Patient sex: F
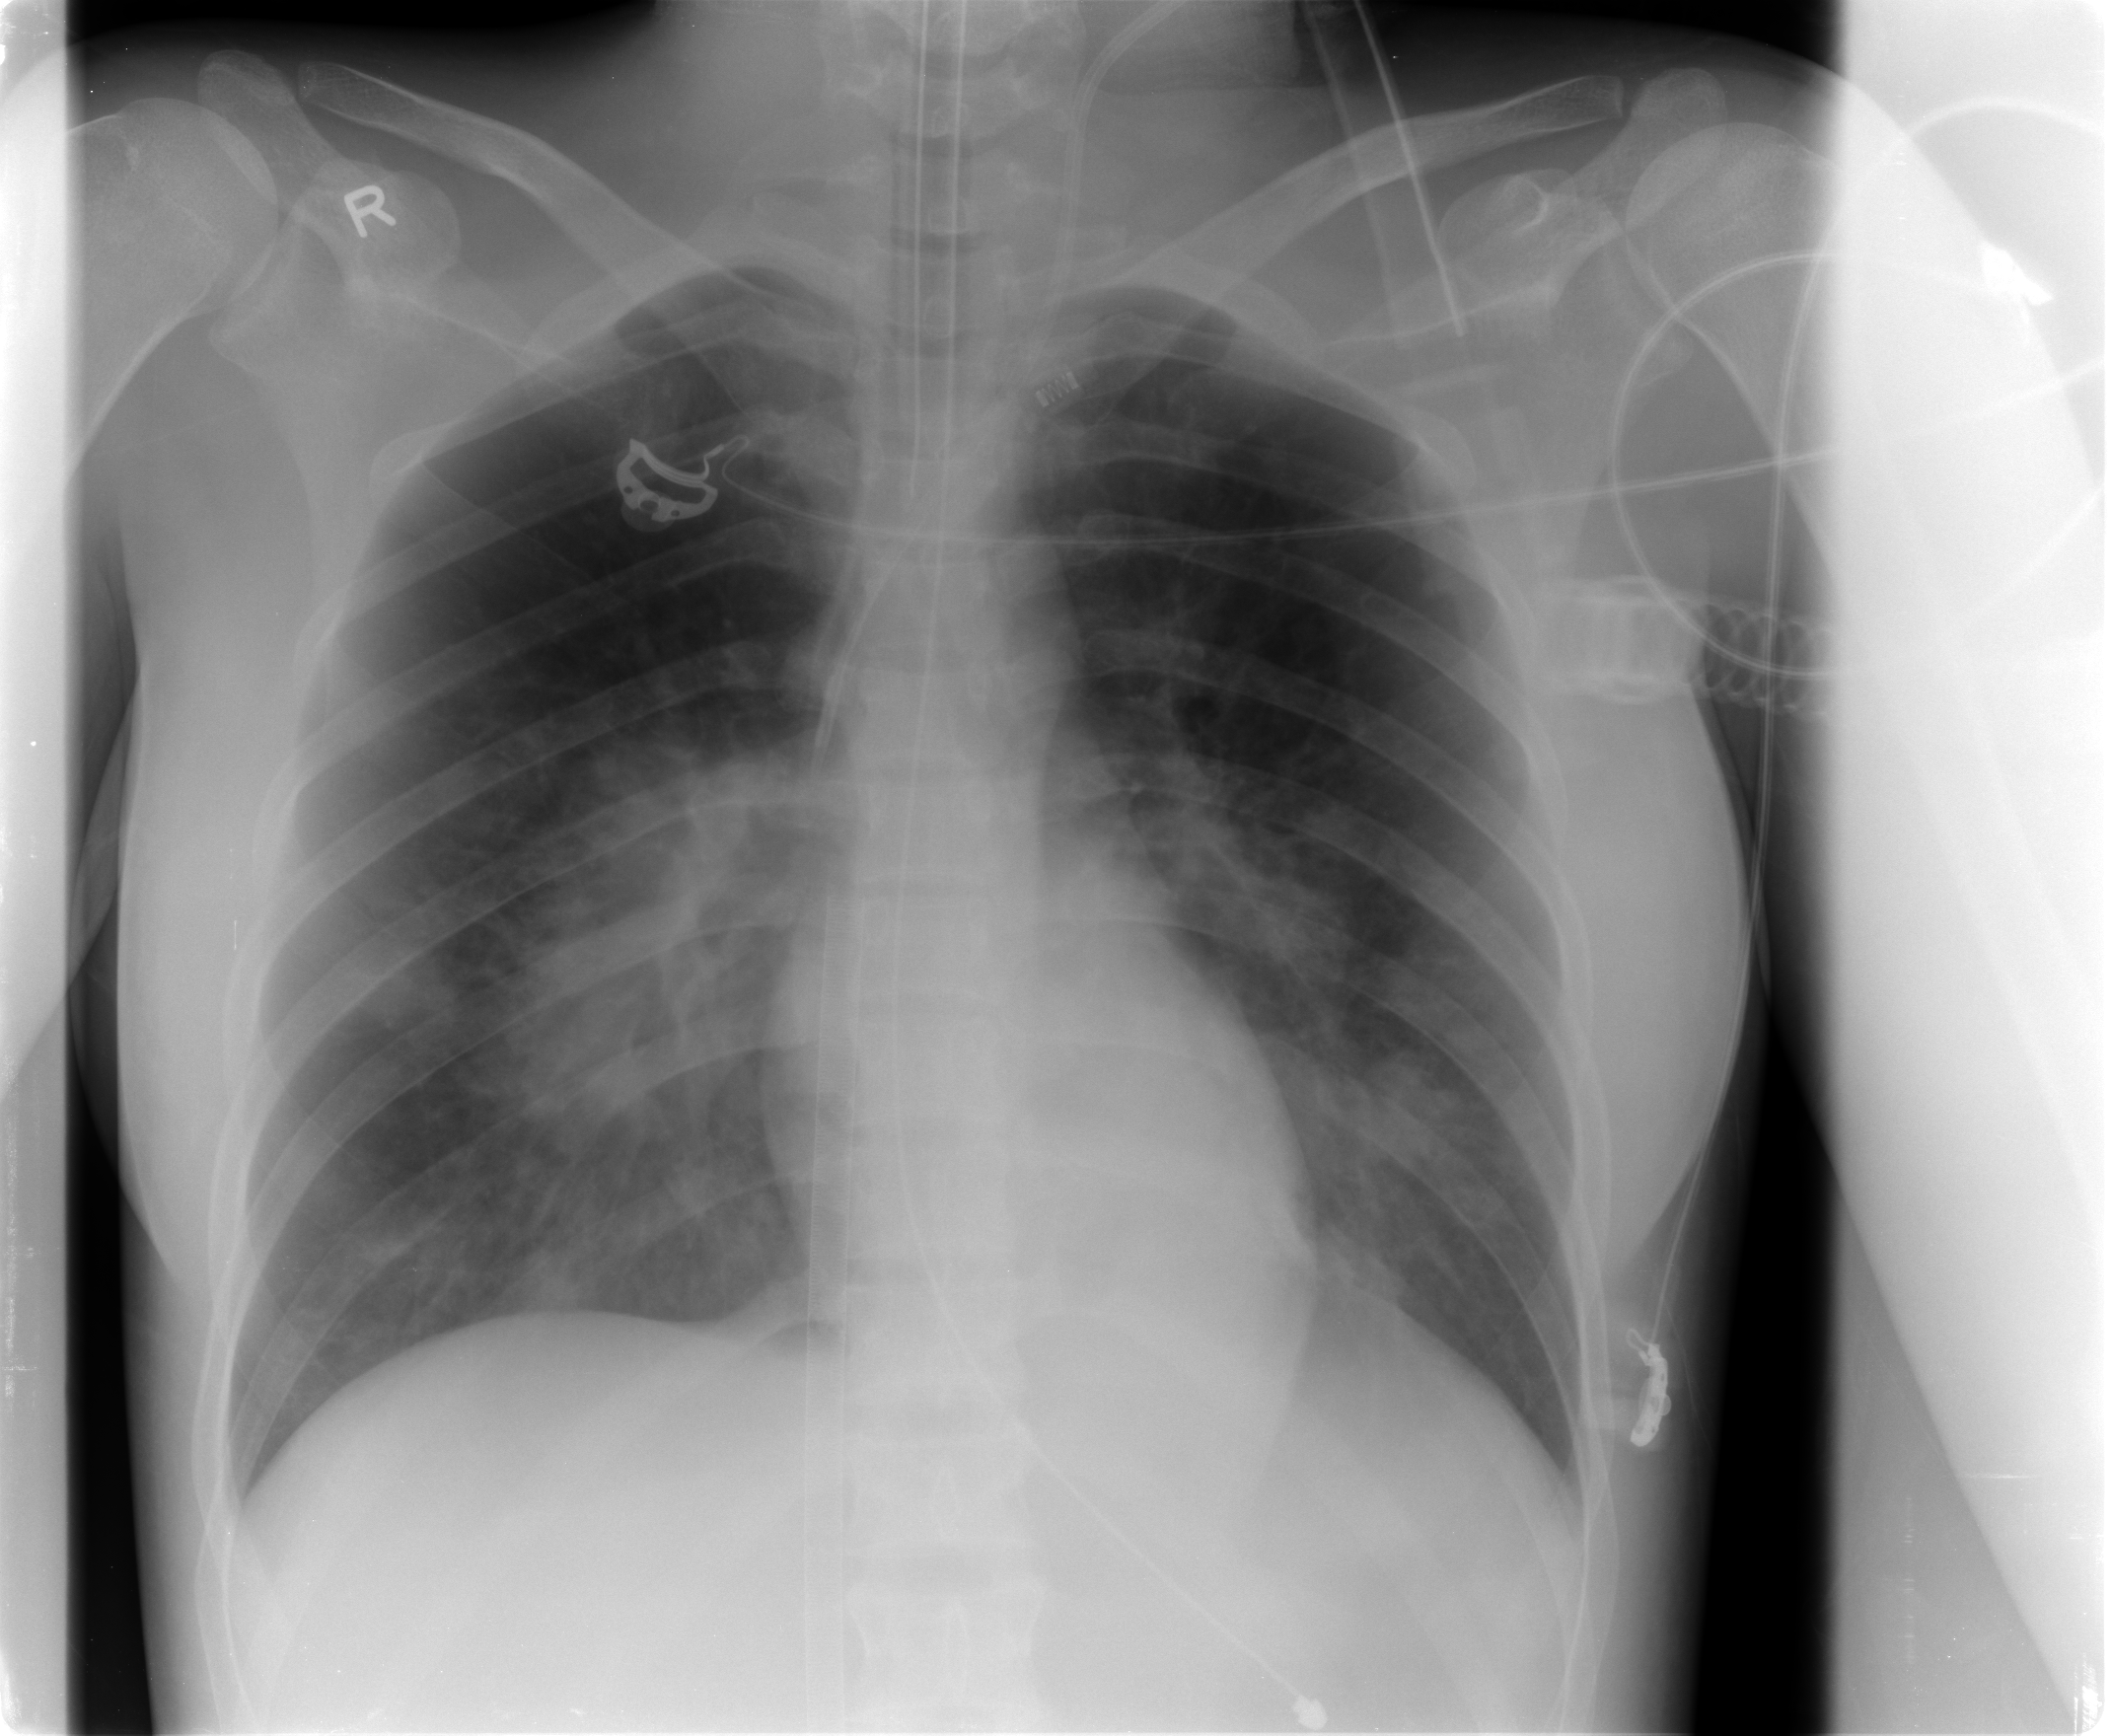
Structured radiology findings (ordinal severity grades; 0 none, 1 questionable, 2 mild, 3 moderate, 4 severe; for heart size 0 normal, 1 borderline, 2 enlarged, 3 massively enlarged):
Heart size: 0
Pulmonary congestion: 2
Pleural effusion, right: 0
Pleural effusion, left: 0
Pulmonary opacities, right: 3
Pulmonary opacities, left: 2
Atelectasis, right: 1
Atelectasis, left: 1